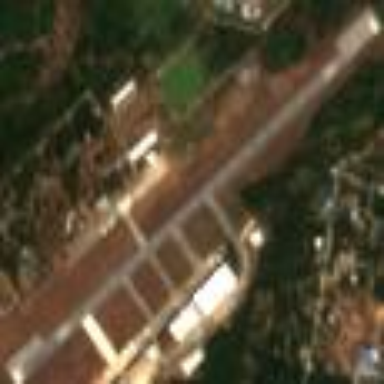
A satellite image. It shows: Runway in airport area.